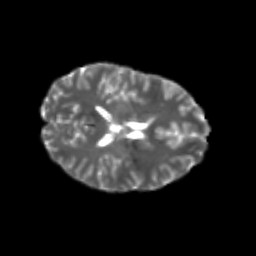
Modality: T2w
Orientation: axial
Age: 24
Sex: female
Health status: healthy
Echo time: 0.074 s